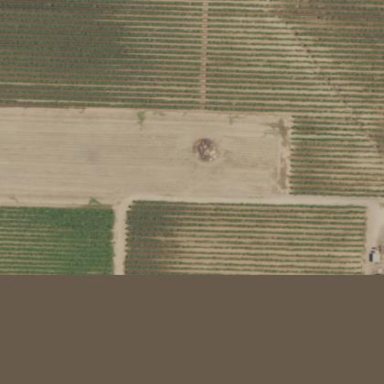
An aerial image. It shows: Beautiful vineyard in the countryside.